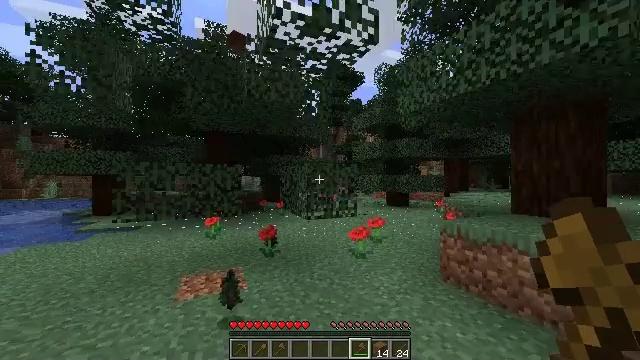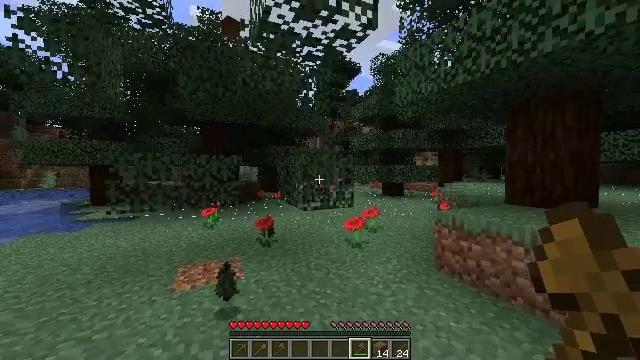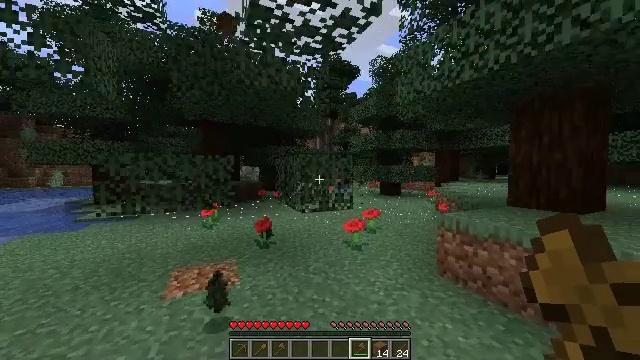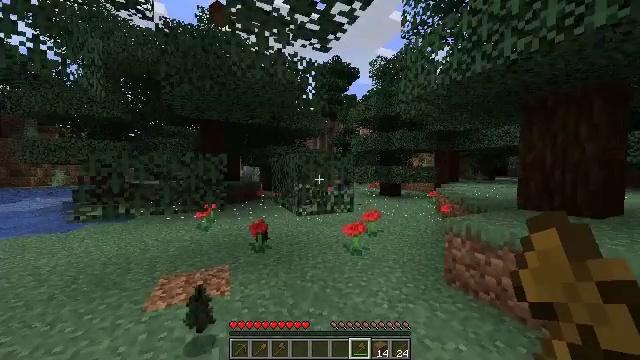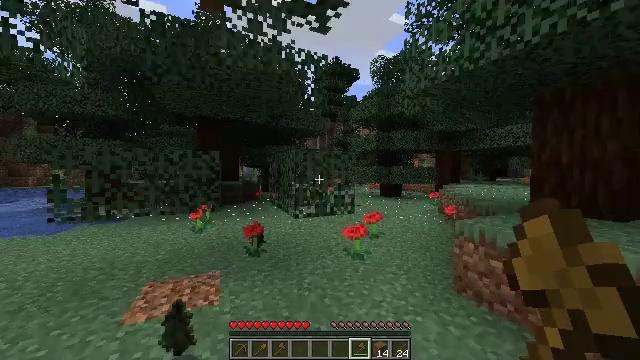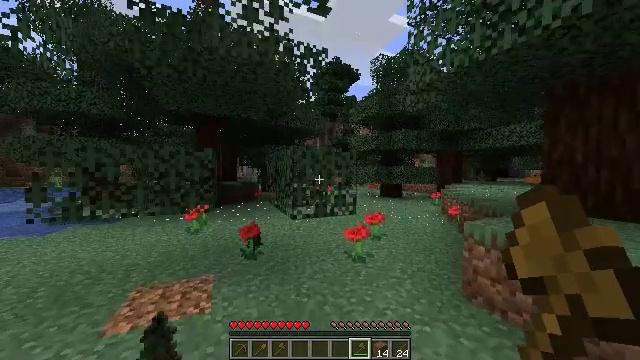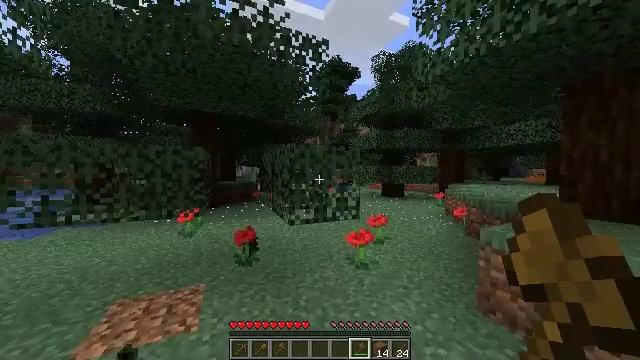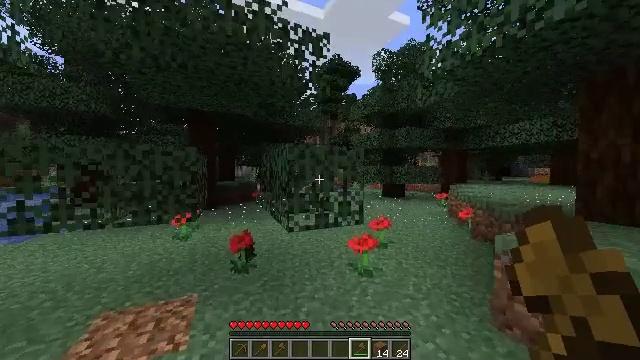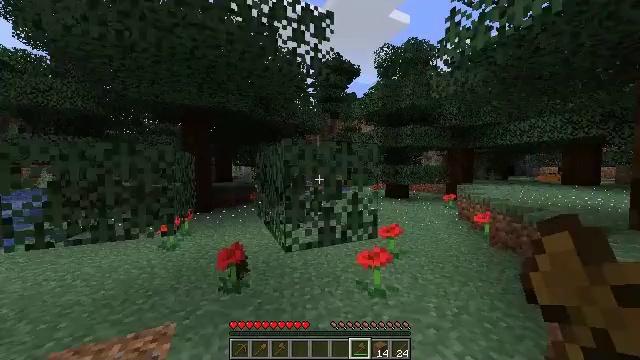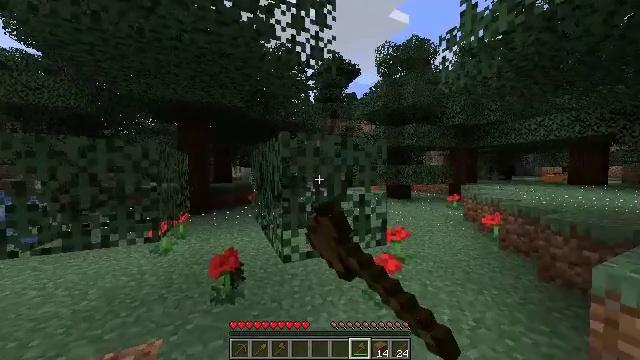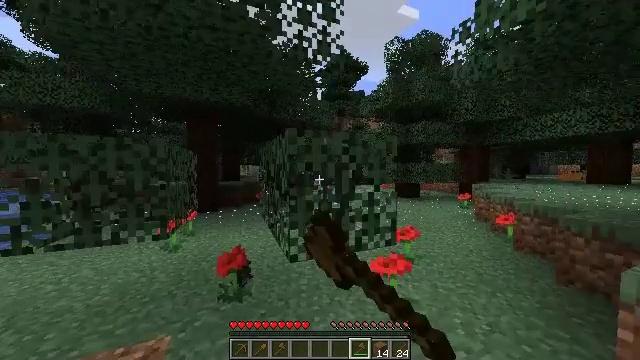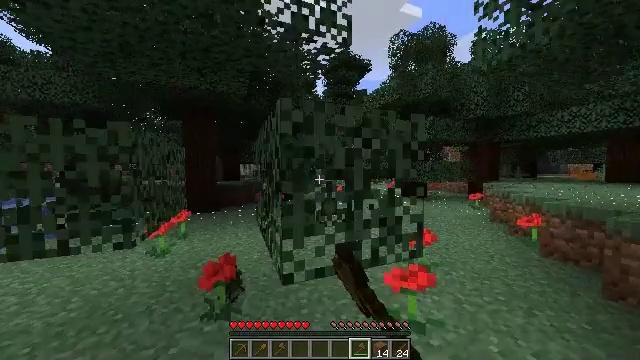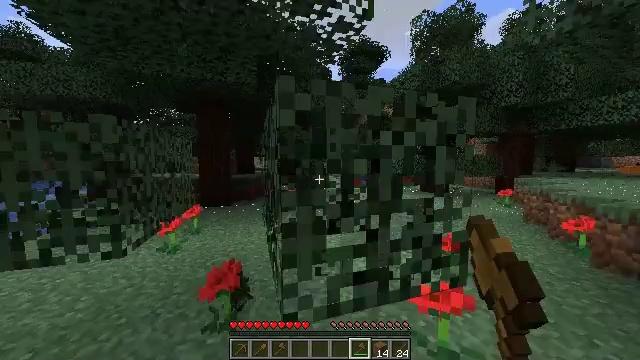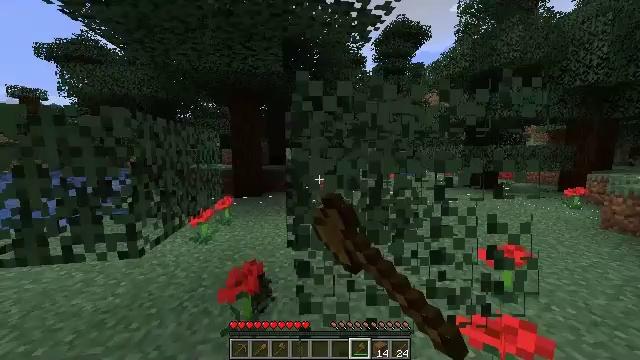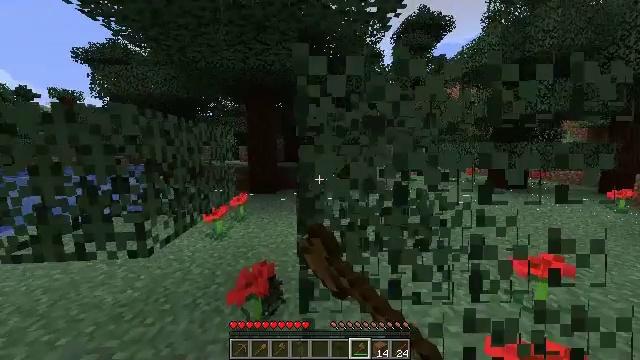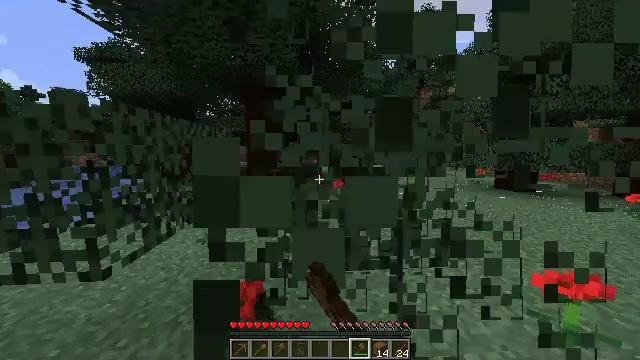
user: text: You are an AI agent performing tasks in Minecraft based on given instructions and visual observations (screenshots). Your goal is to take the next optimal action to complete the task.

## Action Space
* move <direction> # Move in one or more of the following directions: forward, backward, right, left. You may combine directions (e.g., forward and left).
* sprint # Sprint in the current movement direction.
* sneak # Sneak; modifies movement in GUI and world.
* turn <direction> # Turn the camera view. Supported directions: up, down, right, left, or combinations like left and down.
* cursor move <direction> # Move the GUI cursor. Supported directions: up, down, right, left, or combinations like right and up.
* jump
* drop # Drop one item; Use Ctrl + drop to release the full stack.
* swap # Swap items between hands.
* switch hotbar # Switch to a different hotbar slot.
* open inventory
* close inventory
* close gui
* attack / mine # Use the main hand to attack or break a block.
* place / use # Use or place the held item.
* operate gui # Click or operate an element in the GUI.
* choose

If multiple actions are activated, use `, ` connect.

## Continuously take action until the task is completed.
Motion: motion action
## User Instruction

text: Destroy the spruce leaves to get sticks and saplings.
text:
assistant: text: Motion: move forward, sprint, turn down
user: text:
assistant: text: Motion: move forward, sprint
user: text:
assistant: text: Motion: move forward, sprint
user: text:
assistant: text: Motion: move forward, sprint
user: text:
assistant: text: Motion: move forward, sprint
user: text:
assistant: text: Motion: move forward, sprint
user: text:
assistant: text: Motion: move forward, sprint
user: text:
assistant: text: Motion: move forward, sprint, attack / mine
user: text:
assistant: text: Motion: move forward, sprint, attack / mine
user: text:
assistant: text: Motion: move forward, sprint, turn left, attack / mine
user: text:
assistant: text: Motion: move forward, sprint, attack / mine
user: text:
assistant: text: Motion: move forward, sprint, turn left and down, attack / mine
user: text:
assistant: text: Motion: move forward, sprint, turn left and down, attack / mine
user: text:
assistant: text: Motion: move forward, sprint, turn left, attack / mine
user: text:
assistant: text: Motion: move forward, sprint, attack / mine
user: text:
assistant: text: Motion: move forward, sprint, attack / mine
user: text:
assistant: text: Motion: move forward, sprint, attack / mine
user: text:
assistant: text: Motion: sprint, attack / mine
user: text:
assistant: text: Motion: sprint, turn right, attack / mine
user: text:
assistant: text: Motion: sprint, turn right, attack / mine
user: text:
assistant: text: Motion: sprint, attack / mine
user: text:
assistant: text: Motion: move forward, sprint, attack / mine
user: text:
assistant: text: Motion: move forward, sprint, attack / mine
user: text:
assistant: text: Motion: move forward, sprint, attack / mine
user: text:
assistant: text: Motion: move forward, sprint, attack / mine
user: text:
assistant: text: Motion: move forward, sprint, attack / mine
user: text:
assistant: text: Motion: move forward, sprint, attack / mine
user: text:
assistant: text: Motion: move forward, sprint, attack / mine
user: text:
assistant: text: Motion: move forward, sprint, attack / mine
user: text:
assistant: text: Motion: attack / mine